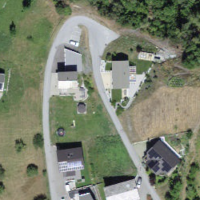
EUNIS habitat code: 54
Species observed at this site:
Dactylorhiza maculata
Poa annua
Odontites luteus